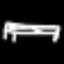
Label: bed